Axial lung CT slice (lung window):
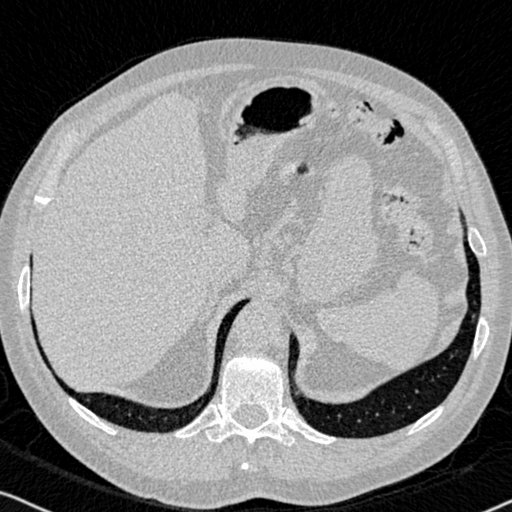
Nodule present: no